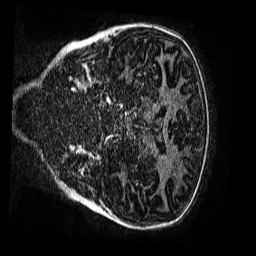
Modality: MP2RAGE
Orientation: coronal
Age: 9
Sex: female
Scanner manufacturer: siemens
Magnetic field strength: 3 T
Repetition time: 4 s
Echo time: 0.00299 s